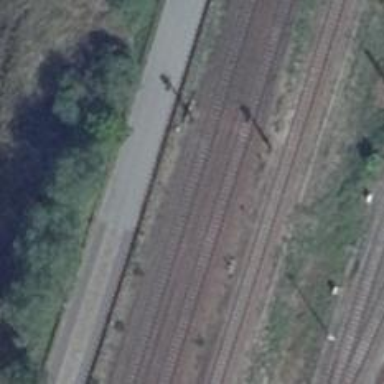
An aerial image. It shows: Railway signal.